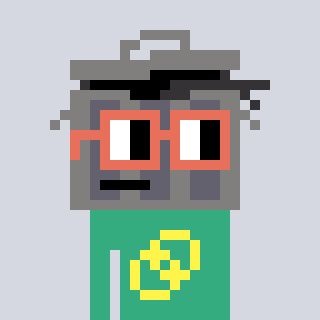
a pixel art character with square orange glasses, a trashcan-shaped head and a teal-colored body on a cool background